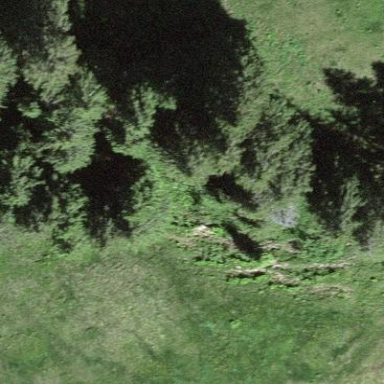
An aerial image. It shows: Forest area.